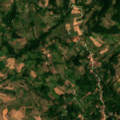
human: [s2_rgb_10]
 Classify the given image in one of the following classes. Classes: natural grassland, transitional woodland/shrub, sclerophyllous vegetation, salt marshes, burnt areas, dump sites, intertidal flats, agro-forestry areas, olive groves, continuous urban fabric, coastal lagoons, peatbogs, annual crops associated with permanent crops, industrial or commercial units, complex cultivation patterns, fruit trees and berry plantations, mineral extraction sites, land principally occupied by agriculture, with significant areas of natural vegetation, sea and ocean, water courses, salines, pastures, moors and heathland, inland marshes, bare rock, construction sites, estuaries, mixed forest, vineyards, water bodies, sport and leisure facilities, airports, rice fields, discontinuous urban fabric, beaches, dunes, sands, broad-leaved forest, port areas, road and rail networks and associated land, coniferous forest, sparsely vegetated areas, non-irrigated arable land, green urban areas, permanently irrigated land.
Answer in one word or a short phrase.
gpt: complex cultivation patterns, land principally occupied by agriculture, with significant areas of natural vegetation, broad-leaved forest